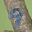
Label: 9